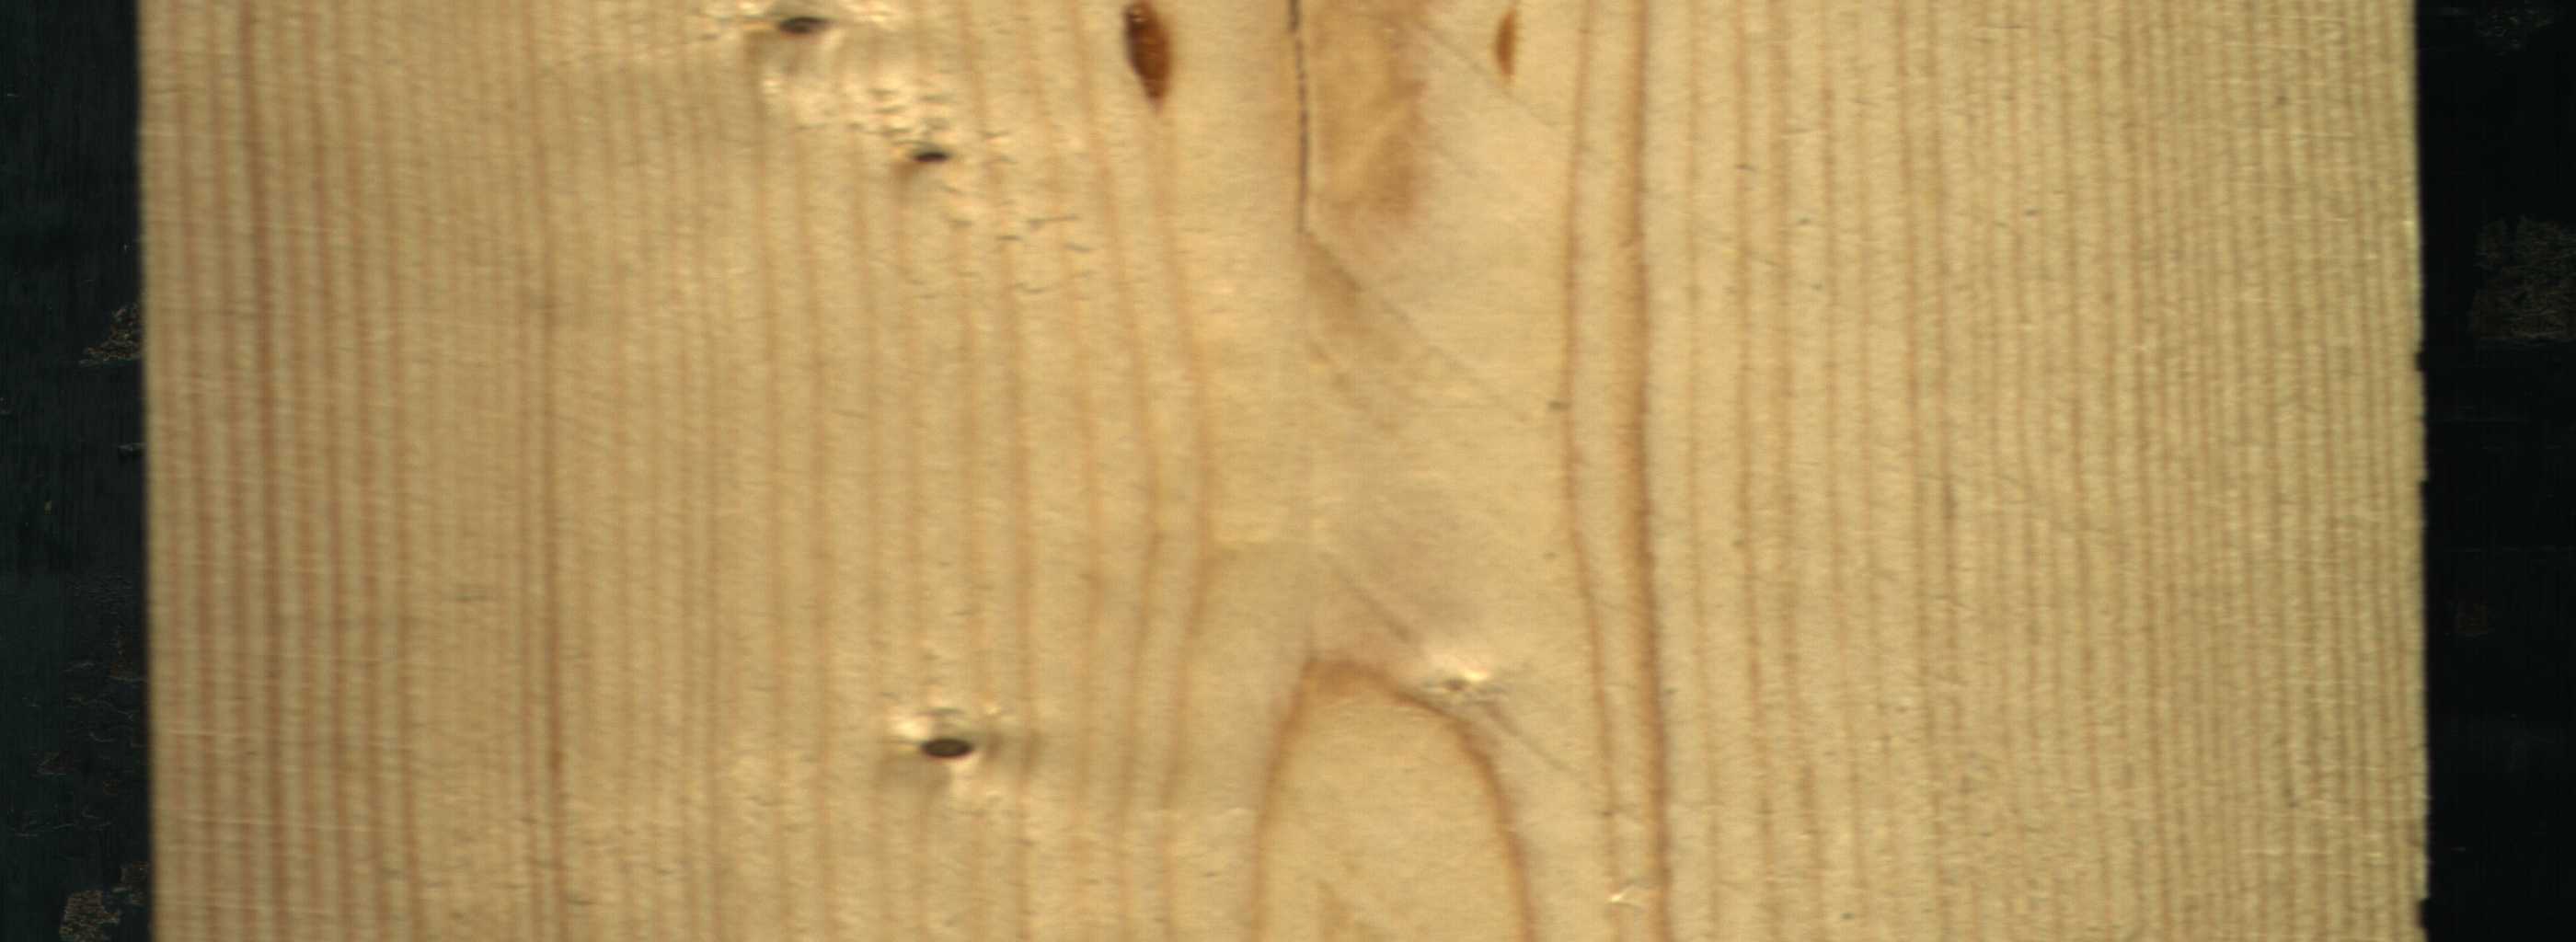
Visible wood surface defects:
resin
resin
Crack
Dead_Knot
Live_Knot
Live_Knot